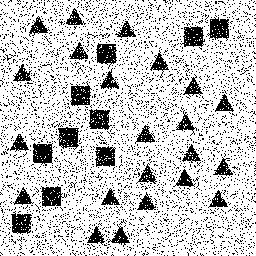
Squares: 10
Triangles: 22
Stars: 0
Total shapes: 32